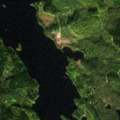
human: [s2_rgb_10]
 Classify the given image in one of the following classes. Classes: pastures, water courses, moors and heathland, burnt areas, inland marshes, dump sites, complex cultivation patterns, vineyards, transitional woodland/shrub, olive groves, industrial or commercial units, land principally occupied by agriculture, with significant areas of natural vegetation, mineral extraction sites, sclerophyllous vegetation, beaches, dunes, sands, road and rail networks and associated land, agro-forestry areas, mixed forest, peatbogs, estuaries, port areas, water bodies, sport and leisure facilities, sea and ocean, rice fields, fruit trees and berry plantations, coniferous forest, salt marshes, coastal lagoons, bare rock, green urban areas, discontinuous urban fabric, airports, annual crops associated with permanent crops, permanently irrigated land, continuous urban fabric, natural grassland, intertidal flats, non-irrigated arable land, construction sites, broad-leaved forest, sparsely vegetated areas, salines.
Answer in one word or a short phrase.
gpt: coniferous forest, mixed forest, transitional woodland/shrub, water bodies